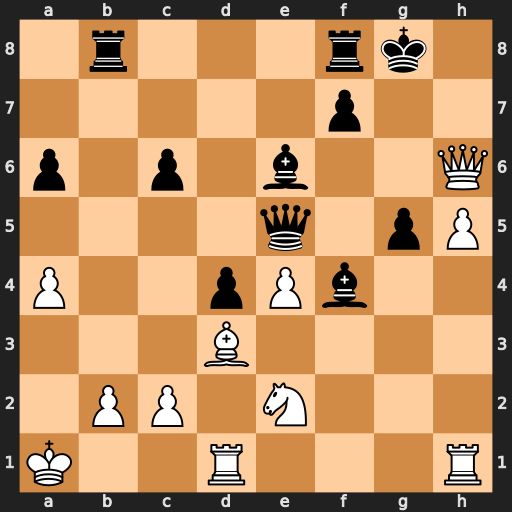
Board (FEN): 1r3rk1/5p2/p1p1b2Q/4q1pP/P2pPb2/3B4/1PP1N3/K2R3R
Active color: w
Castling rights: -
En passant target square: -
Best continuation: Nxf4 Qg7 Qxg7+